Question: I'm currently using LWJGL to create a simple 2D game. I wanted to create some objects to make things a bit easier. Currently simply drawing a Quad object works fine, but then I decided to implement a way to draw a quad rotated.
This is the code so far for drawing a rotated Quad:
'''
@Override
public void draw(float angle) {
glMatrixMode(GL_MODELVIEW);
glLoadIdentity();
// translate the quad to the origin before rotation
glTranslatef(-(this.x + (this.w / 2)), -(this.y + (this.h / 2)), 0);
glRotatef(angle, (this.x + (this.w / 2)), (this.y + (this.h / 2)), 0);
// translate the quad back to its original position
glTranslatef((this.x + (this.w / 2)), (this.y + (this.h / 2)), 0);
glColor4f(this.color.getRed(), this.color.getAlpha(), this.color.getBlue(), this.color.getAlpha());
glBegin(GL_QUADS);
glVertex2f(this.x, this.y);
glVertex2f(this.x + this.w, this.y);
glVertex2f(this.x + this.w, this.y + this.h);
glVertex2f(this.x, this.y + this.h);
glEnd();
}
'''
I do this to draw a Quad
Quad q = new Quad(10, 10, 100, 100); // new Quad(x, y, w, h)
q.draw(Math.PI); // it is 180 degrees but it doesn't draw the quad like it is
And this is how it draws

I'm not sure what is going on here.
Would it be the same effect if I simply use a 2D rotation matrix to calculate the new x and y and then simply calculate the other x's and y's?
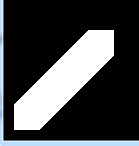
Answer: The parameters of 'glRotatef' define the axis. And you want to rotate about the z-axis. Therefore:
'''
glRotatef(angle, 0, 0, 1);
'''